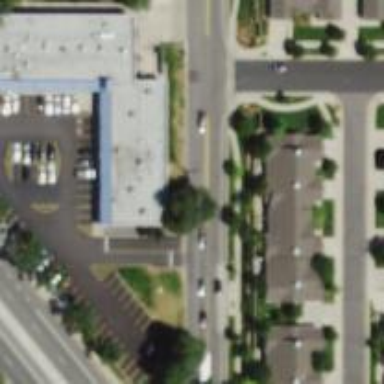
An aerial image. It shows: Tertiary road with asphalt surface and separate sidewalk.